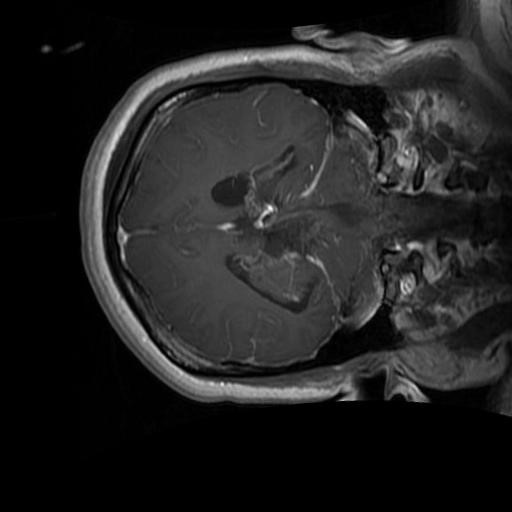
Label: brain_glioma